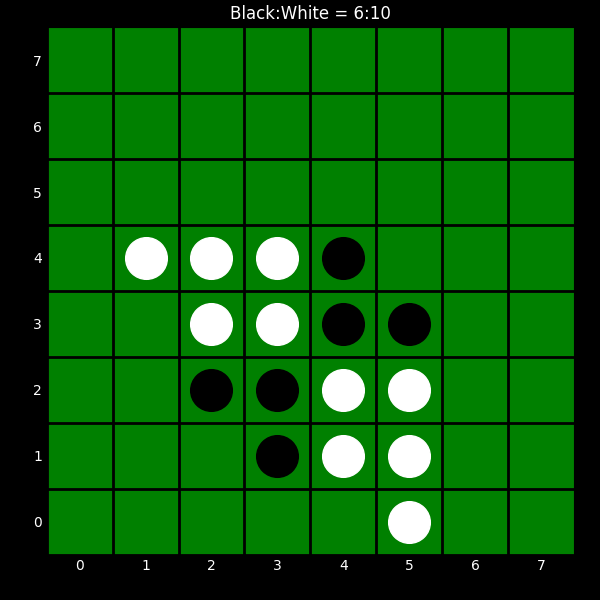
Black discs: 6
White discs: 10